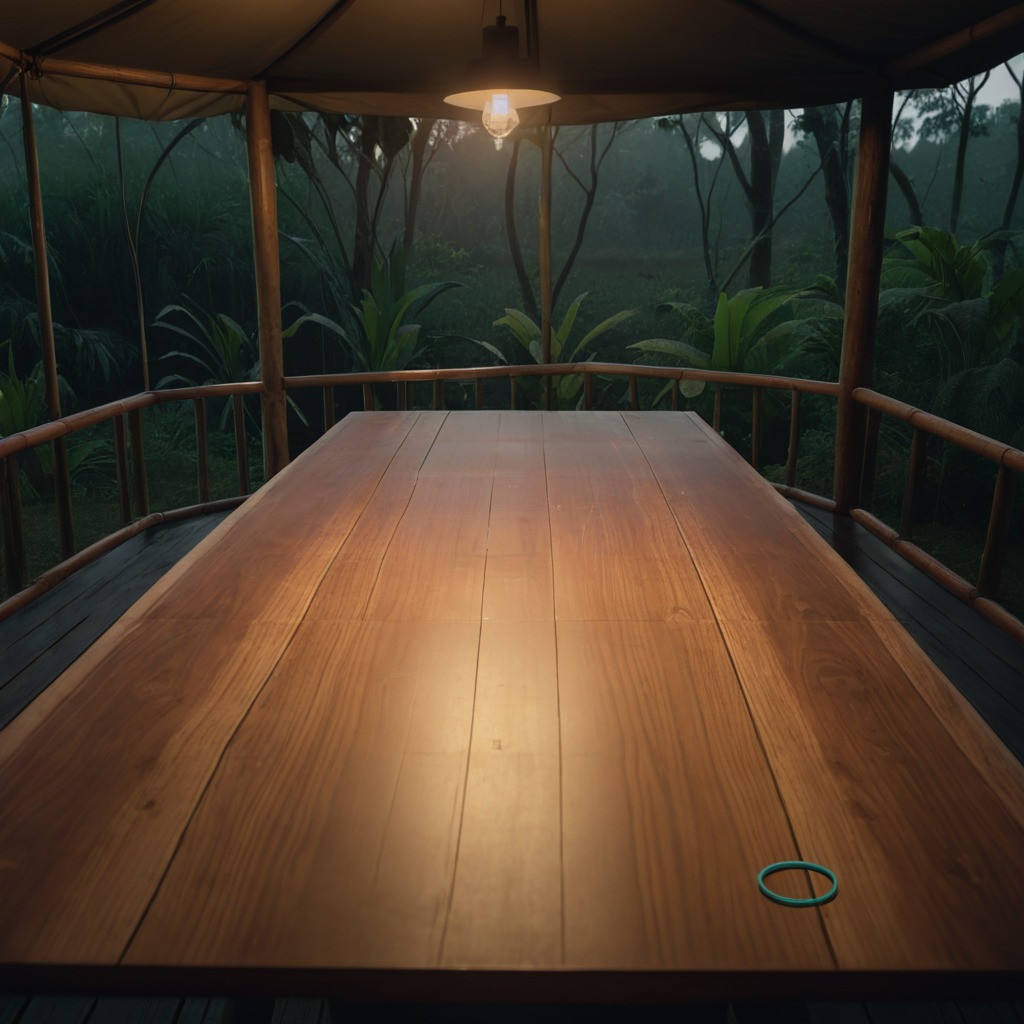
A rubber O-ring is lying on a wooden table.